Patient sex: M
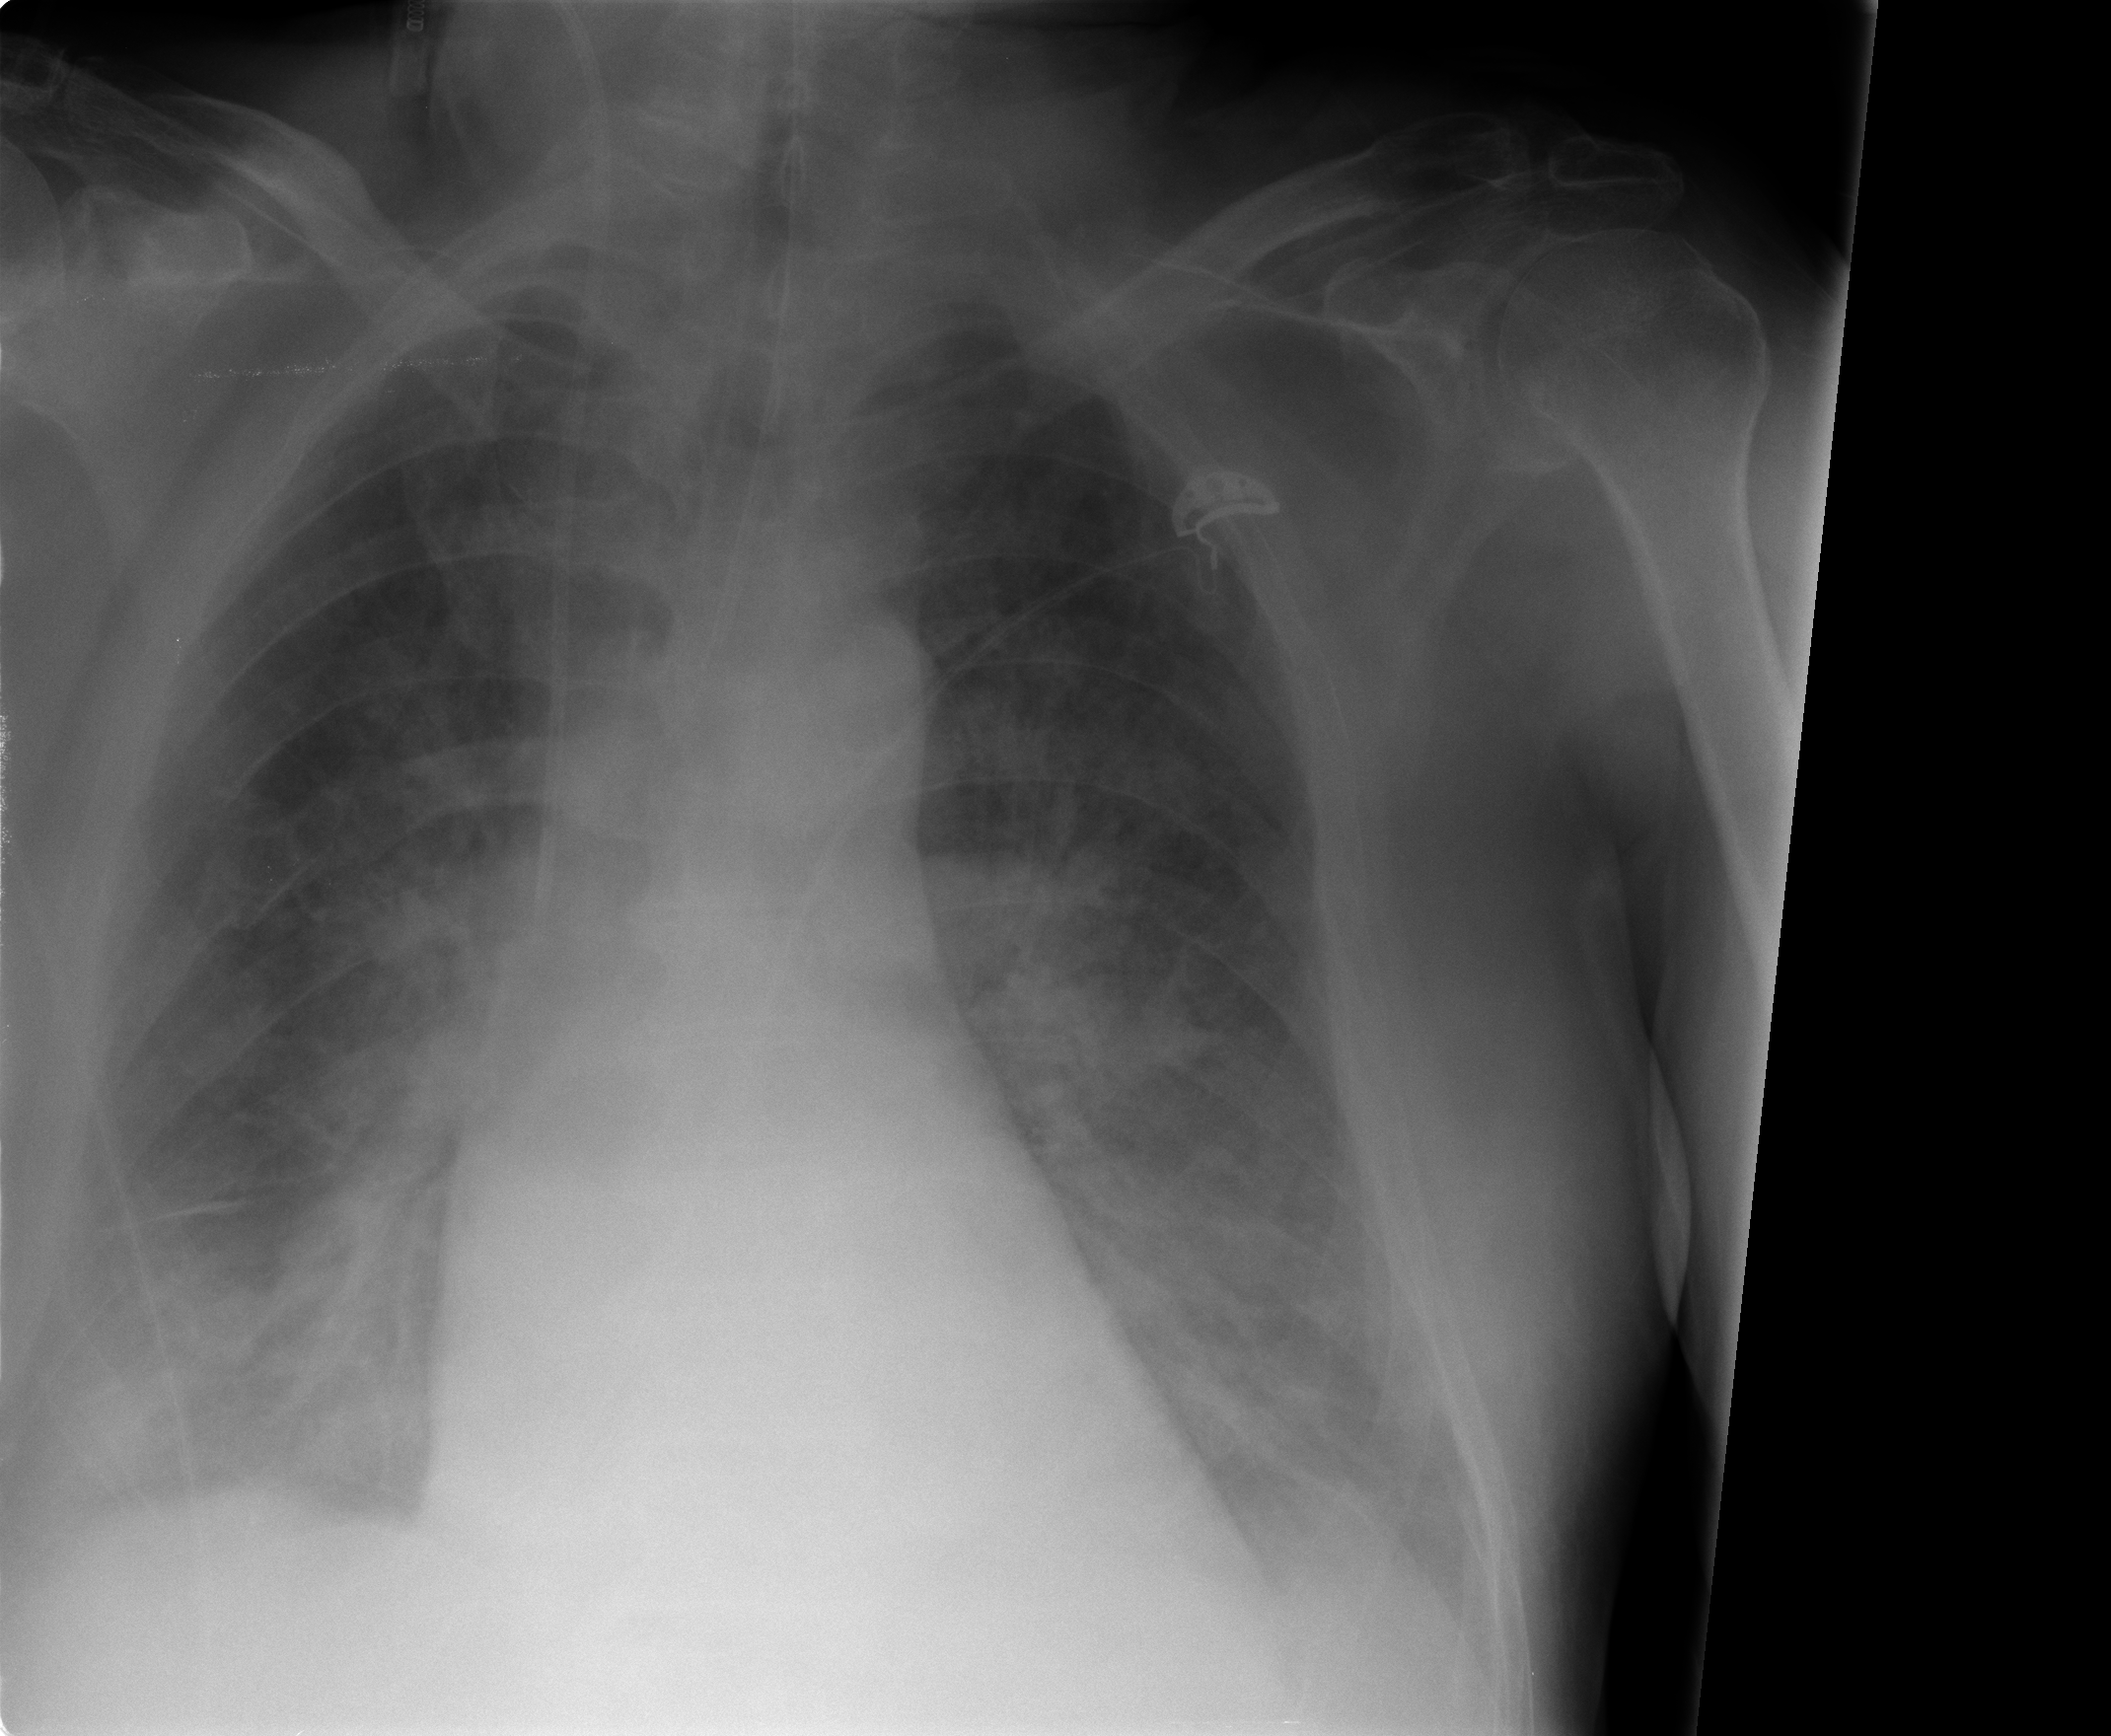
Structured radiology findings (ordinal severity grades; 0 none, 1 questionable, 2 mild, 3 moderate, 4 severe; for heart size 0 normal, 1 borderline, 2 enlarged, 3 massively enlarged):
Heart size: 0
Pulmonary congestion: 3
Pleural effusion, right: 2
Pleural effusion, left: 0
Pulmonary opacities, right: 3
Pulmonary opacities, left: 3
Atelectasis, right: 2
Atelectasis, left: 1